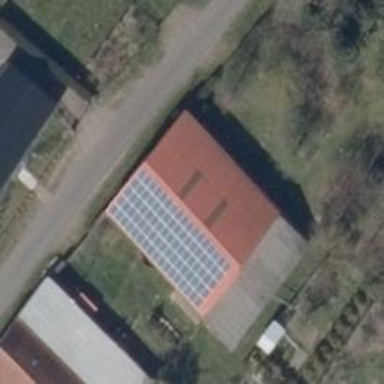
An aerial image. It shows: Small solar photovoltaic panel used as generator to produce electricity.